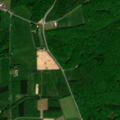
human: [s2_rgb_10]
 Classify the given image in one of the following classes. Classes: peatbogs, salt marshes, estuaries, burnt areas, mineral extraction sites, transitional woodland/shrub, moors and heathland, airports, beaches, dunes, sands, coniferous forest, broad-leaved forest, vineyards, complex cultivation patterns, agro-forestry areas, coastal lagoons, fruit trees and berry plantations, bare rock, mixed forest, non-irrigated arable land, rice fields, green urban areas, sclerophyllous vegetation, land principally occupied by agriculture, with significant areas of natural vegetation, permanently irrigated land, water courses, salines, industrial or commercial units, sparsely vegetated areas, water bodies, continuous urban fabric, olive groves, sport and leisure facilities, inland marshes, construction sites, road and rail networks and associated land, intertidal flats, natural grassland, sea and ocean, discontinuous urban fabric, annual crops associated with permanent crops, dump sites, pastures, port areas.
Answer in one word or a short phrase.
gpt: complex cultivation patterns, land principally occupied by agriculture, with significant areas of natural vegetation, broad-leaved forest